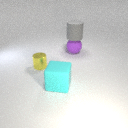
large purple rubber sphere behind small yellow metal cylinder